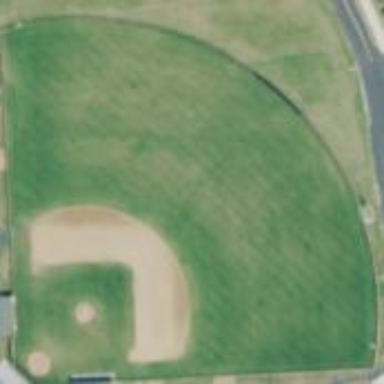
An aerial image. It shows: Baseball pitch for leisure land activities.